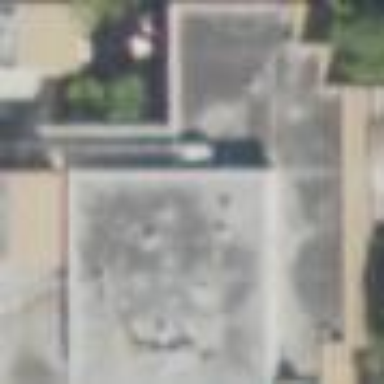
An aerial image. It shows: Building part with flat roof.